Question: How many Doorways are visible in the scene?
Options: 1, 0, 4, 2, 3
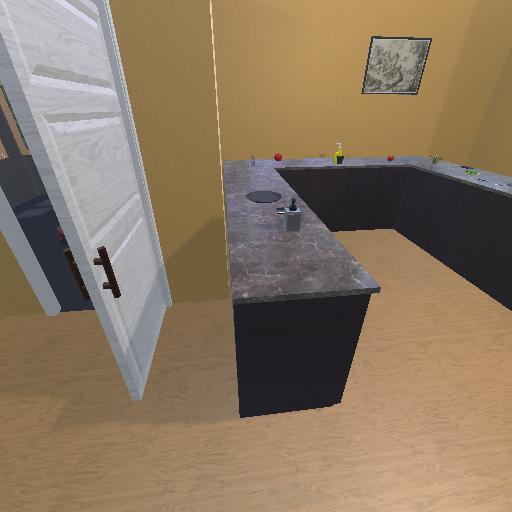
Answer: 1